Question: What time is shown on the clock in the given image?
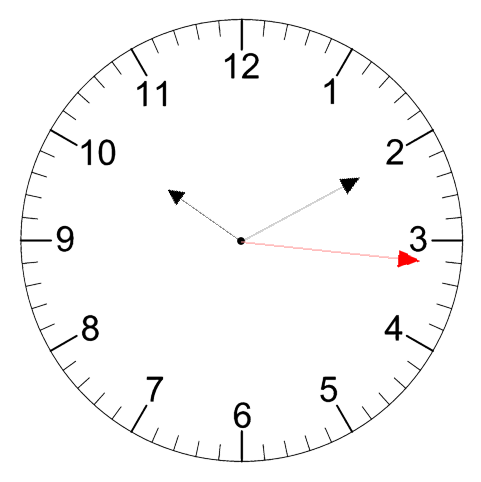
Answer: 10:10:16